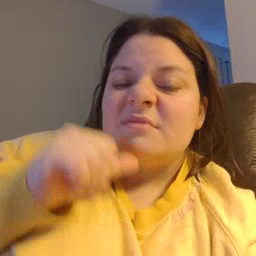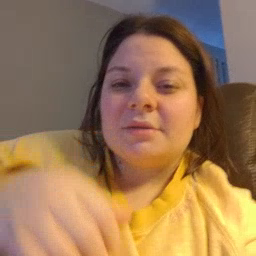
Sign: not